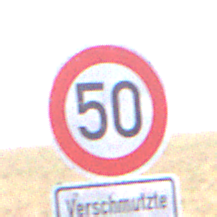
Verkehrszeichen: Geschwindigkeit50
Zusatzzeichen unten: HinweiseAufGefahrenDurchVerbaleAngabe4
Umgebung: Outdoor, Nature
Tageszeit: Midday
Wetter: PartlyCloudy
Licht: Natural
Jahreszeit: NotSpecified
Kontrast: HighContrast